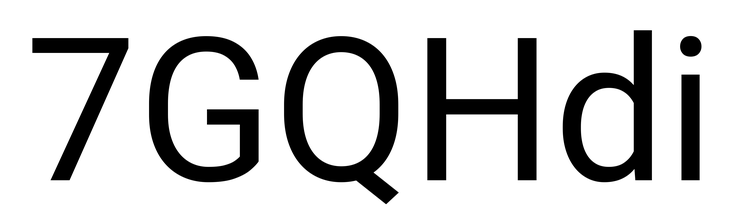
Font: Roboto_Regular